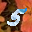
Label: 5